Question: I'm building a highscores page template,
And would like to trim the username (ideally with CSS) if the username and/or score is too long.
See this picture :

I can use
'''
white-space: nowrap;
overflow: hidden;
text-overflow: ellipsis;
overflow-y:none;
'''
To trim the username, but how can I trim it relatively to the score length ?
Have you got an idea of how doing this ?
Here's a Codepen of my current code : <URL>
Thanks
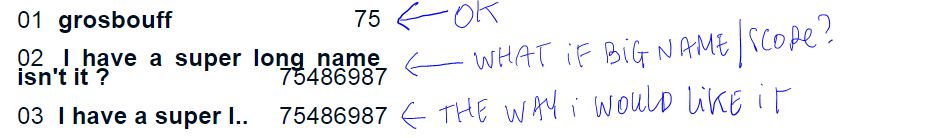
Answer: Just move the score span (which is floated right) before the name
Updated <URL>
'''
#highscores {
width: 400px;
padding: 1em;
background-color: yellow;
margin: auto;
font-size: 1.5em;
}
#highscores .round {
font-size: 1.2em;
line-height: 1.2em;
height: 1.2em;
position: relative;
background-color: red;
padding: 0.4em 0;
white-space: nowrap;
overflow: hidden;
text-overflow: ellipsis;
overflow-y: none;
}
#highscores .round .round-index {
padding-right: 2%;
}
#highscores .round .round-author {
font-weight: 700;
width: 60%;
}
#highscores .round .round-score {
width: 28%;
float: right;
text-align: right;
}
'''
'''
<div id="highscores" class="celio-black">
<p id="round-4" class="round">
<span class="round-score">75</span>
<span class="round-index">01</span>
<span class="round-author">grosbouff</span>
</p>
<p id="round-1" class="round">
<span class="round-score">75486987</span>
<span class="round-index">02</span>
<span class="round-author">I have a super long name isn't it ?</span>
</p>
</div>
'''